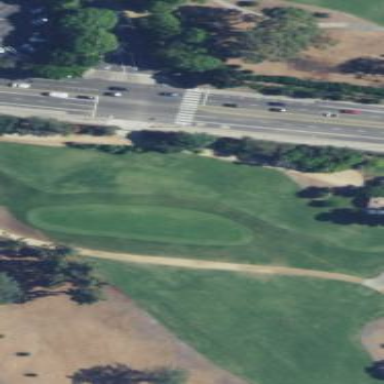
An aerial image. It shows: Golf tee.